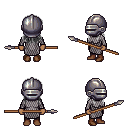
a pixel art fantasy rpg character, female body template, human, dark skin, chain mail, gold greaves, gray unkempt hairstyle, metal helm, brown shoes, spear, four views (front, back, left, right), 2x2 character sprite sheet, small pixel art, hard edges, no anti-aliasing